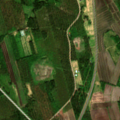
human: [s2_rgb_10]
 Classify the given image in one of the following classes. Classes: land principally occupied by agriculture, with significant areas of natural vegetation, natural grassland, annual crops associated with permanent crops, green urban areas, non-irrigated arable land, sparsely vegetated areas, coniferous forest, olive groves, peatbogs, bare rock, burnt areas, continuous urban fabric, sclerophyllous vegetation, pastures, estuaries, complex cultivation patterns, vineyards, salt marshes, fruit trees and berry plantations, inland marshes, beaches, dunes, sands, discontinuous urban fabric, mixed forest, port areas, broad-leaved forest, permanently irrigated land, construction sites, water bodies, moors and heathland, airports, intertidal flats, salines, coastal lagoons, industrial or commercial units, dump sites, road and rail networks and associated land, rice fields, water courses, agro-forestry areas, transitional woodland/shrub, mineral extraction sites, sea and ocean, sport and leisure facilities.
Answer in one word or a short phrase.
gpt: non-irrigated arable land, coniferous forest, mixed forest